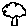
Label: tree